Question: I am creating a database of structures that can be of different types. Each of the types has a set of unique attributes such as the materials, shape, properties related specifically to the type of structure.
For instance, a structure is a bridge which can have a span length and material type for the deck.
Another instance of a structure would be a wall which has a height and material type and thickness.
I do not want to generate a flat table that contains all possible attributes as there are many types of structures that could exist and the attributes are flexible and there are numerous attributes to store.
Basically we want to prevent records from getting too large by storing unique attribute data in a separate table for each type of structure but I can't think of a way to link the generic structure table to point to the attribute tables easily.
====================
EDIT,
Now that searched for "generalization specialization relational modeling" it appears that I want to model the data as a object oriented structure with a parent class "structure" that has child classes that inherit the common information as bridge structure, wall structure. The only issue now is that I am trying to help a engineer make a simple stand alone Access 2010 database but it appears that I am correctly generating the relationships within access with the primary key of the parent class being the primary and foreign key of the child classes. This appears to cause an issue inside Access 2010 where it wants instances of the parent to contain one of each child class which is non-sense.
Basically I have,
StructureID as the primary key on both structure, bridge, and wall tables on the bridge and wall table their primary key which is the structureID links back to the structure table. I am not too familiar with Access 2010 and don't know why it doesnt work.
From one of the IBM papers,

Basically want to make this in an Access 2010.
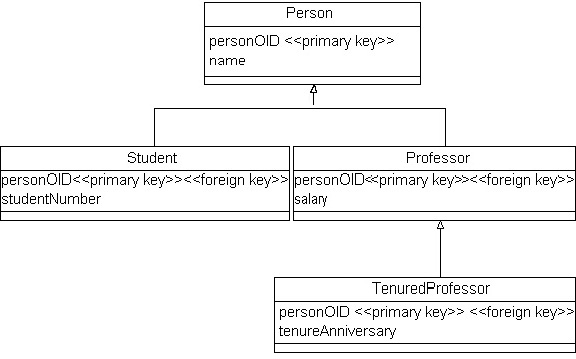
Answer: I suggest trying to split the structures into separate tables as much as you can.
You can also have a master table with all the structures and their common properties.
Another approach is to have xml type column, which can be as flexible as any xml or you can apply schema to enforce data integrity.
You basically need to balance between those two options.
Database design also depends on your DBMS capabilities. For example, not all databases support XML types.
[Edit]
The table structure could be like this:
Structure
- - - -
Bridge
- - - -
Wall
- - - - -